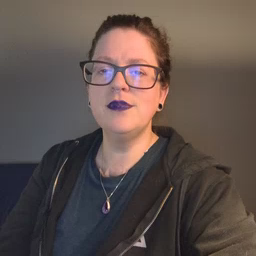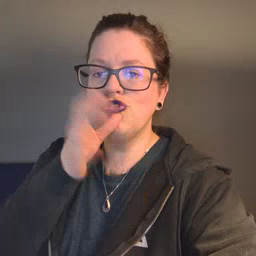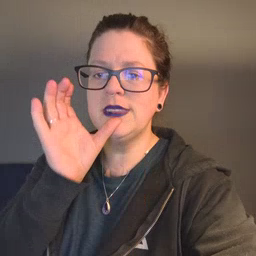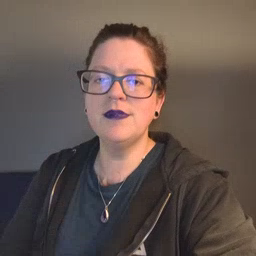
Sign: drink